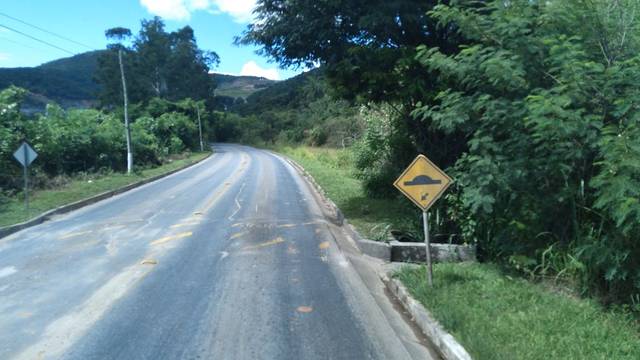
Region: Brazil
Coordinates: -19.867, -43.853